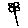
Label: flower